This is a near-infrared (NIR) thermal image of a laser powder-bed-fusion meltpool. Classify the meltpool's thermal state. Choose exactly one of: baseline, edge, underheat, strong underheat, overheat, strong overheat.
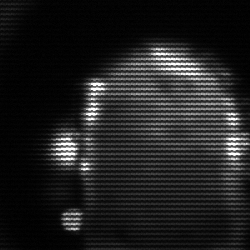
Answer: baseline